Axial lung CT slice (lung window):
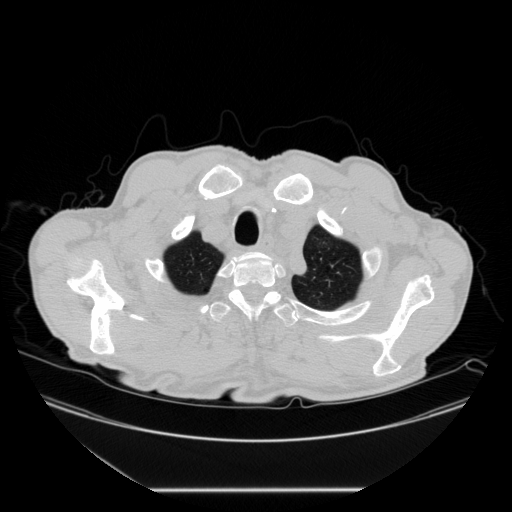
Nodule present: no